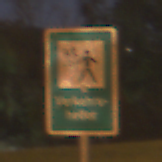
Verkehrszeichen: Verkehrshelfer
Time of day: Night
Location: Outdoor (Suburban)
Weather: PartlyCloudy
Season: NotSpecified
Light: Artificial